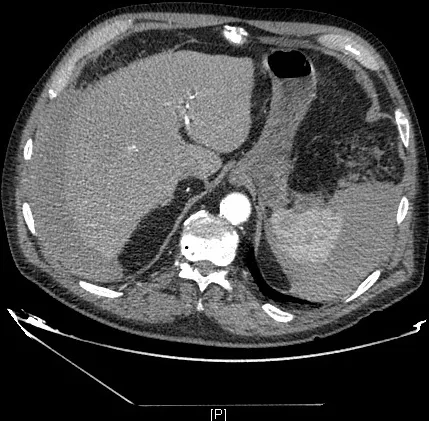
Perihepatic and perisplenic hemoperitoneum.
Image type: radiology (ct)